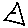
Label: triangle